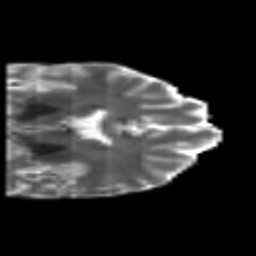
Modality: T2w
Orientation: coronal
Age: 22
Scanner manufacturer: philips
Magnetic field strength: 3 T
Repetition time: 8.6 s
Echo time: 0.127 s